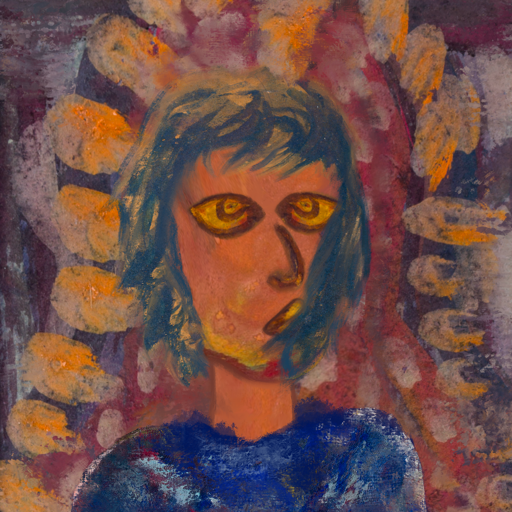
Background: Doll, Head And Neck Side: Mother_And_Son_Son, Face Side: Comrade, Bust: Irani, Hair Side: In_The_Sun, Head Accessory: Blank, Second Necklace: Blank, Necklace: Blank, Baby: Blank